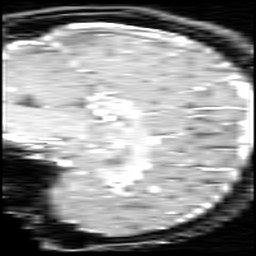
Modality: inplaneT1
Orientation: sagittal
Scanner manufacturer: ge
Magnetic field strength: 3 T
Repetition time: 0.2 s
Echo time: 0.0036 s